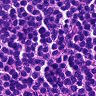
Metastatic tissue present: no